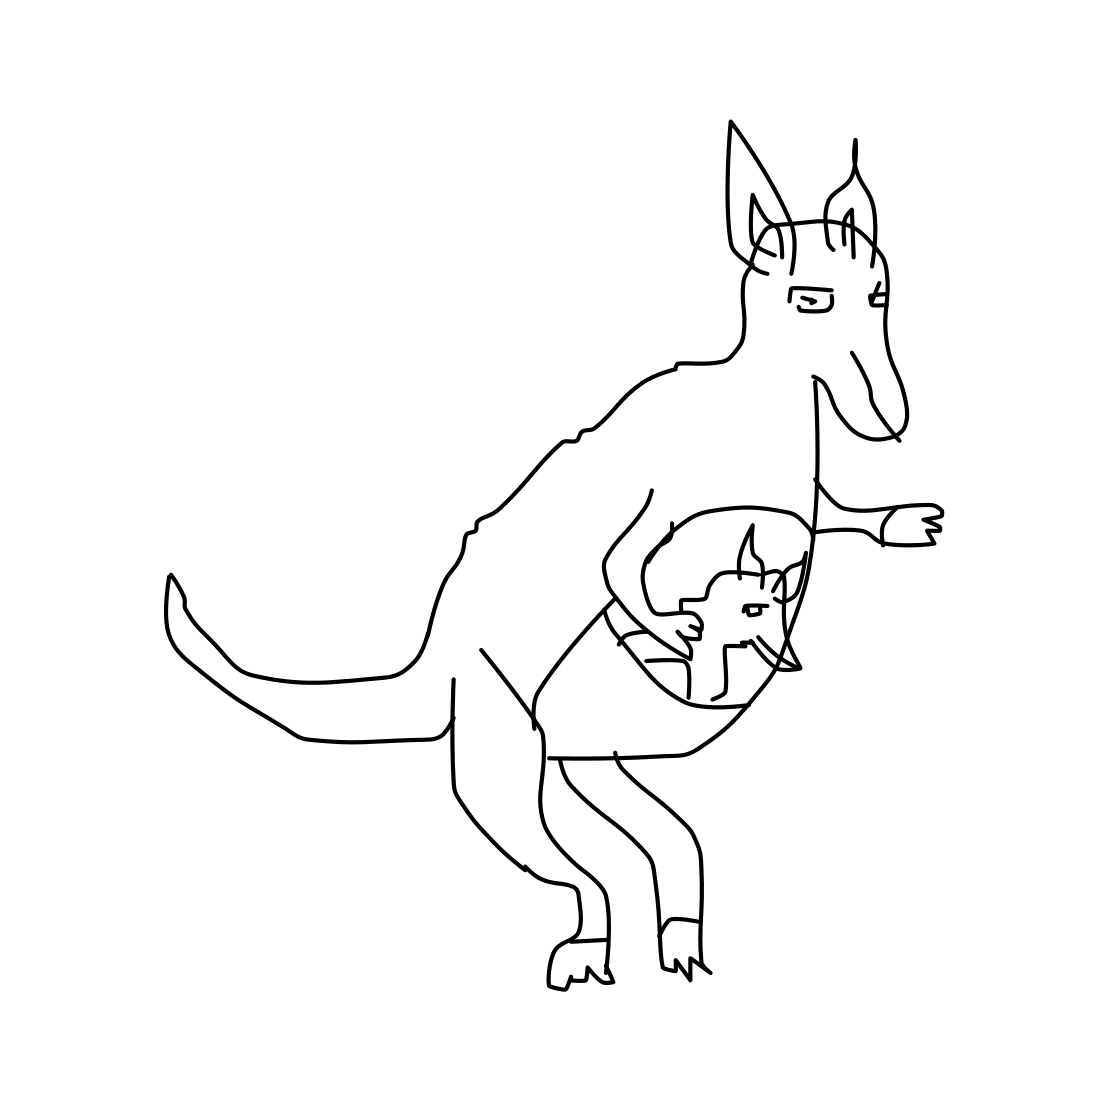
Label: kangaroo